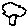
Label: tree